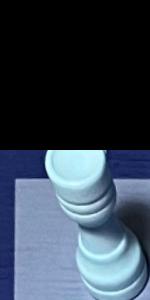
Label: Rook_White